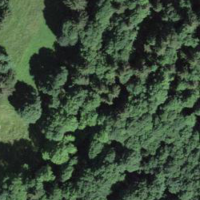
EUNIS habitat code: 43
Species observed at this site:
Petasites albus